Aerial crown-view tile of a tropical tree (Barro Colorado Island, Panama), acquired 20241112:
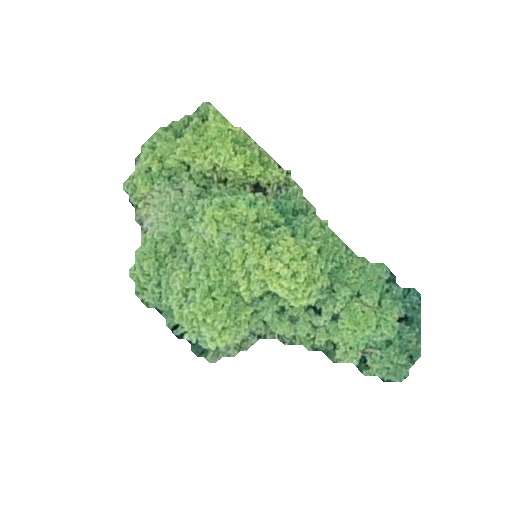
Species: Alseis blackiana
GBIF accepted scientific name: Alseis blackiana
Crown area: 73.456 m²